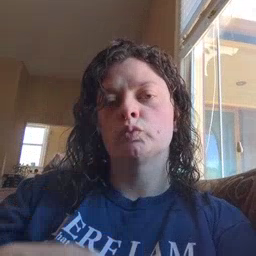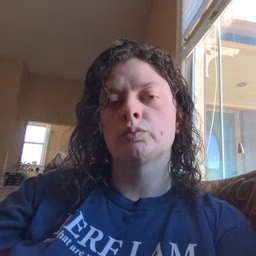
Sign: blue